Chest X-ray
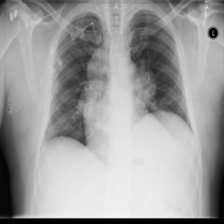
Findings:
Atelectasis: negative
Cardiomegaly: negative
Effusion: negative
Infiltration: negative
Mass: negative
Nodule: negative
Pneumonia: negative
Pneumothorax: negative
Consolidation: negative
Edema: negative
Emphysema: negative
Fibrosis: negative
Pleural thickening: negative
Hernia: negative